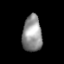
Tissue: lung
Cell type: Endothelial cells
Senescence score: 0.2322
Nuclear area (px): 693
Mean DAPI intensity: 146.081